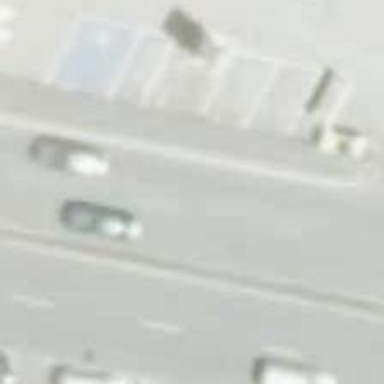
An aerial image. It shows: Road with steps.